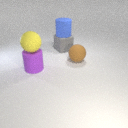
large gray rubber cube to the left of large brown rubber sphere